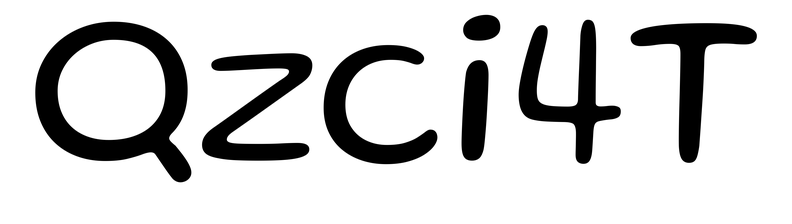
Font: Gluten_Light